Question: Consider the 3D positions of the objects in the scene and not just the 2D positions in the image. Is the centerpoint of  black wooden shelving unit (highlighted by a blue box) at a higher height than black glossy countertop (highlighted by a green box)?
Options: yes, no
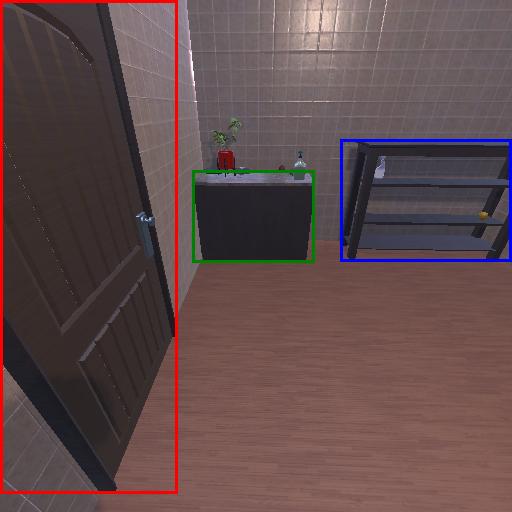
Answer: yes